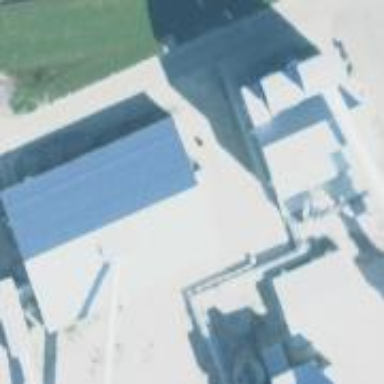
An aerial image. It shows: Industrial building.